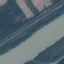
Land use / land cover: River